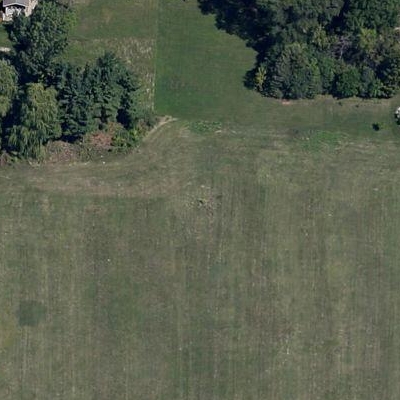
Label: aGrass